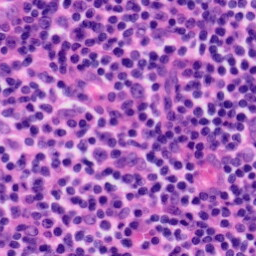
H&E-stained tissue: Tonsil